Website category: sports
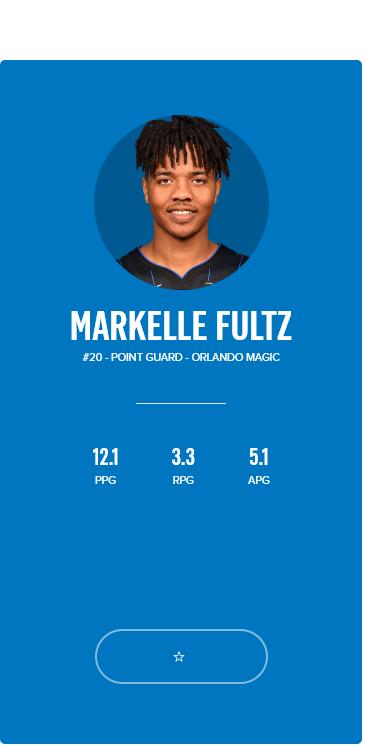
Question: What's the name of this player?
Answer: MARKELLE FULTZ

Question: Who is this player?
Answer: MARKELLE FULTZ

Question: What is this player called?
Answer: MARKELLE FULTZ

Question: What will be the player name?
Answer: MARKELLE FULTZ

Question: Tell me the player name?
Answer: MARKELLE FULTZ

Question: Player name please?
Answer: MARKELLE FULTZ

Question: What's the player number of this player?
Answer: #20

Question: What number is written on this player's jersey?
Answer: #20

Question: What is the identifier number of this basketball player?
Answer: #20

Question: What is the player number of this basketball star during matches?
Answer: #20

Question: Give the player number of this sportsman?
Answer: #20

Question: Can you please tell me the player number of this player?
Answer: #20

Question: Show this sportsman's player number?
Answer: #20

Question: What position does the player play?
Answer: POINT GUARD

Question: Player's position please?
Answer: POINT GUARD

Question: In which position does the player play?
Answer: POINT GUARD

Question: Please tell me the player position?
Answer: POINT GUARD

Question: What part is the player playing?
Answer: POINT GUARD

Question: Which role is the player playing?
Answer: POINT GUARD

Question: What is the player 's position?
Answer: POINT GUARD

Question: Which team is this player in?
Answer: ORLANDO MAGIC

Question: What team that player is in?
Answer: ORLANDO MAGIC

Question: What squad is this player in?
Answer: ORLANDO MAGIC

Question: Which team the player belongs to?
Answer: ORLANDO MAGIC

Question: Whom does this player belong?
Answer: ORLANDO MAGIC

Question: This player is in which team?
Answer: ORLANDO MAGIC

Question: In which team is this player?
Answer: ORLANDO MAGIC

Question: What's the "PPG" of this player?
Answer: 12.1

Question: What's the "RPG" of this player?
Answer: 3.3

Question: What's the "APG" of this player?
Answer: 5.1

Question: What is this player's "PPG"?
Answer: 12.1

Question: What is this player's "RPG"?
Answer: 3.3

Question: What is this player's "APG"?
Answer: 5.1

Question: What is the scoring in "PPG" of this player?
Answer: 12.1

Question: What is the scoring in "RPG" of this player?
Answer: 3.3

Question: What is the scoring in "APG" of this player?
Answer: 5.1

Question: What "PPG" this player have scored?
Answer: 12.1

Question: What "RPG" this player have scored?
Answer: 3.3

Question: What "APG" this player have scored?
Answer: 5.1

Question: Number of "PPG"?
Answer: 12.1

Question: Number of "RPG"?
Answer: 3.3

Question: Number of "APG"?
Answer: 5.1

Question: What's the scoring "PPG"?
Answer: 12.1

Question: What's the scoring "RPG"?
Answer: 3.3

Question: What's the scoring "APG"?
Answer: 5.1